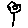
Label: flower